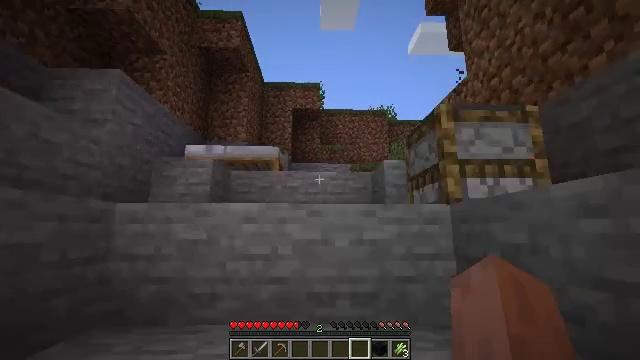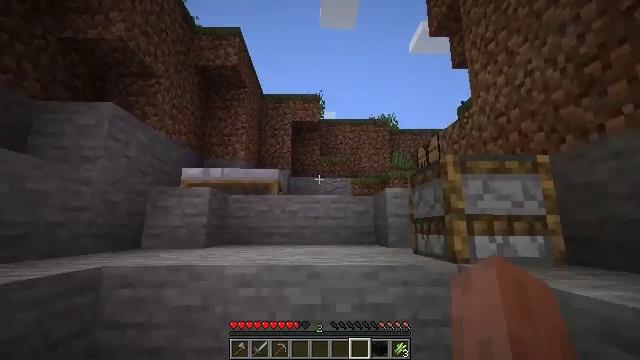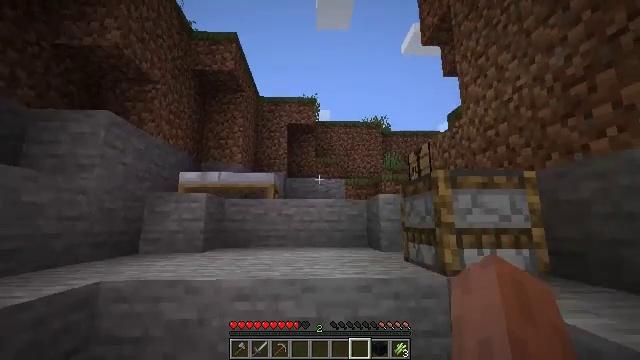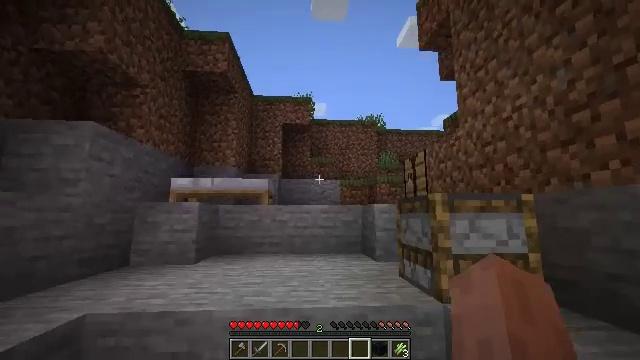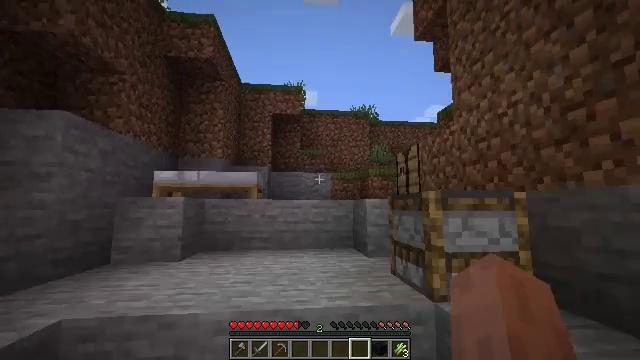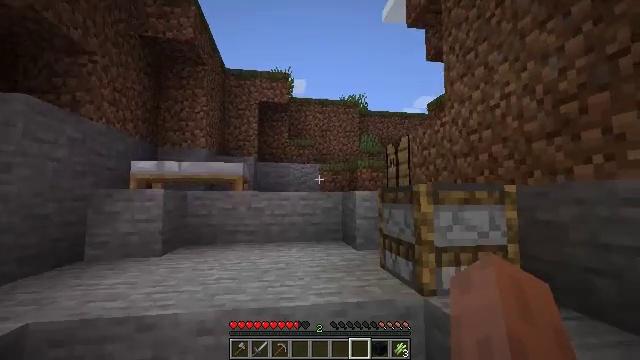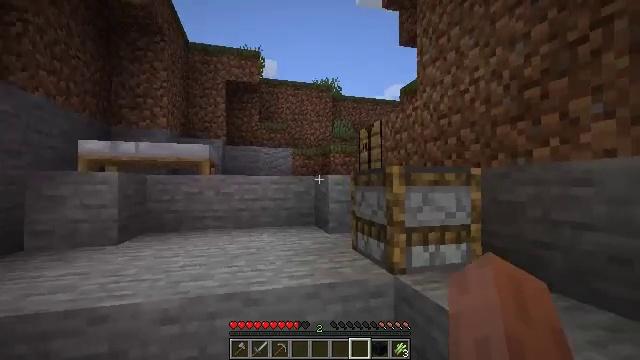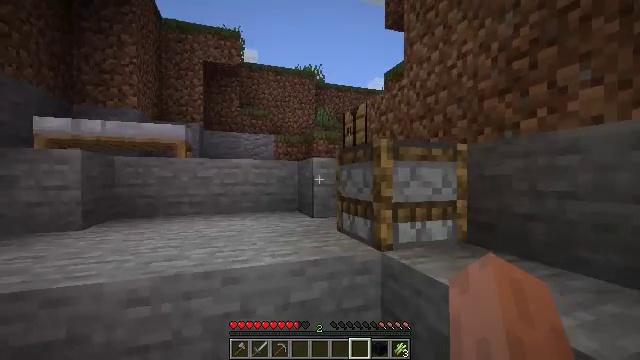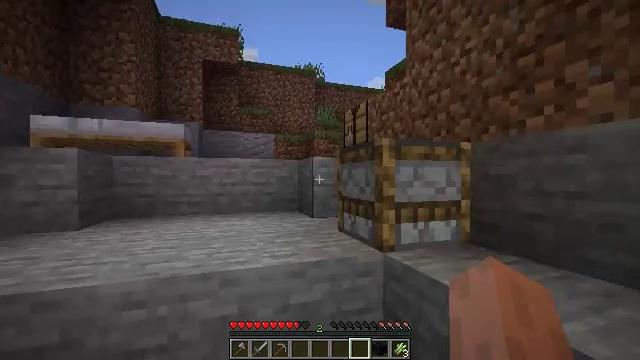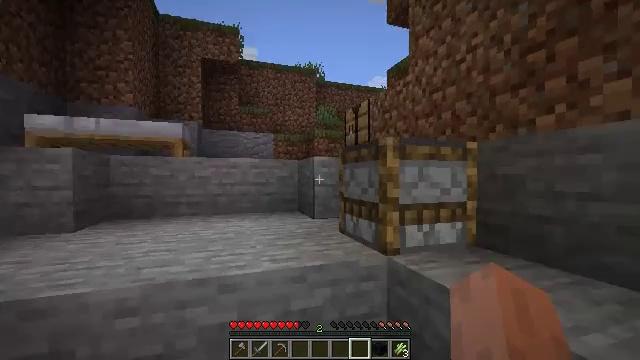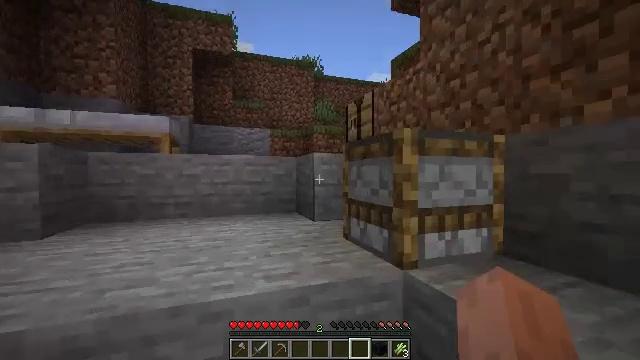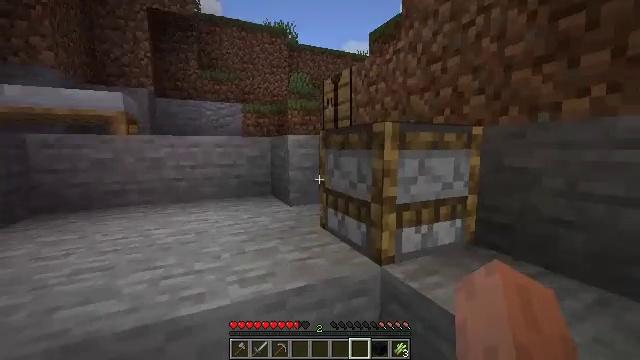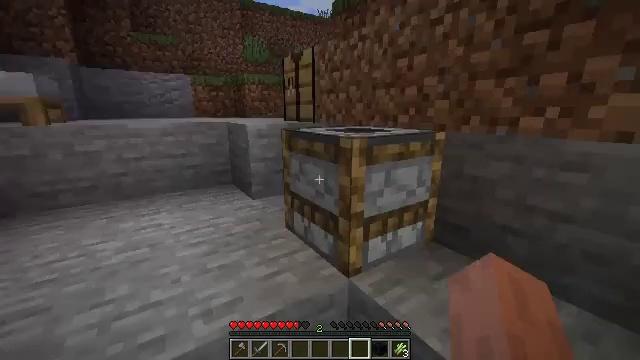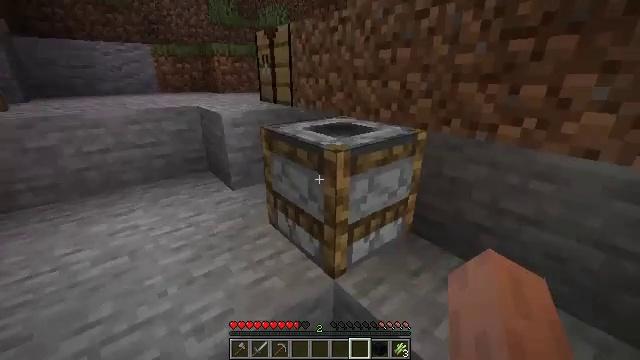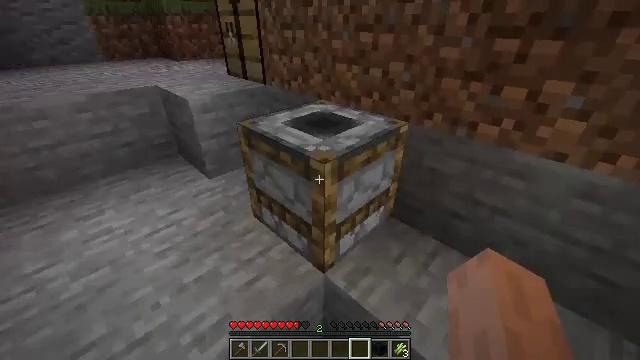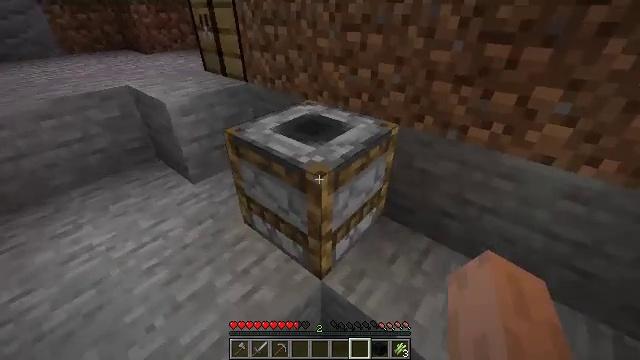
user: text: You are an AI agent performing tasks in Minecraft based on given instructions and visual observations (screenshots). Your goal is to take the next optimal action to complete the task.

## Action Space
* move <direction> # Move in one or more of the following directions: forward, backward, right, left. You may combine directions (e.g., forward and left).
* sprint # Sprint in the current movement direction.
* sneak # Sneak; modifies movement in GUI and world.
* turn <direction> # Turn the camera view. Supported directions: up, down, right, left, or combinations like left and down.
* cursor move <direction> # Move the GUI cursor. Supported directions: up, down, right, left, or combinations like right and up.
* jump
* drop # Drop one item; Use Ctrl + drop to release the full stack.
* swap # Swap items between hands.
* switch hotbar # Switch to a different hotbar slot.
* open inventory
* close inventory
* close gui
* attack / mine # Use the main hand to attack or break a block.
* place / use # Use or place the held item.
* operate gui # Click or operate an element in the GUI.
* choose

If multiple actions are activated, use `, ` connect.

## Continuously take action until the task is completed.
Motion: motion action
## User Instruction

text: craft item air
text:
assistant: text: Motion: move forward, jump
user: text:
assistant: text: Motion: move forward, turn right, jump
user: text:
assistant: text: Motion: move forward, turn right and down, jump
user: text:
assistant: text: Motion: move forward, turn right and down
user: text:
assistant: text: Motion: move forward, turn right and down
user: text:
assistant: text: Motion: move forward, turn right and down
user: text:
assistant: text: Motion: move forward, turn right and down
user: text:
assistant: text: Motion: move forward
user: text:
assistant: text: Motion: move forward
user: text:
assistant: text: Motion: move forward
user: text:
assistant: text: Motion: move forward, turn right and down, jump
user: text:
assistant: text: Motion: move forward and move left, turn right and down, jump
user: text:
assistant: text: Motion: move forward and move left, turn right and down, jump
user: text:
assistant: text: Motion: move forward and move left, turn right and down, jump
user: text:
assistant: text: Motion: move forward and move left, turn right and down, jump
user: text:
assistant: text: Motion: move forward and move left, turn right and down
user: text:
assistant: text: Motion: move forward and move left, use / place
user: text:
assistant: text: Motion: move forward and move left, use / place
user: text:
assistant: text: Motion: move left, turn right, use / place
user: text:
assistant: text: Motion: no_op
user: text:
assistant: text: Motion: no_op
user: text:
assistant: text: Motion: open gui
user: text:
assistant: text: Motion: no_op
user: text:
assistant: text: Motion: cursor move right
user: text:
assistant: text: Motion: cursor move right and up
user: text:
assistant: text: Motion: cursor move right
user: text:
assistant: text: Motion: no_op
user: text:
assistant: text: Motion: sneak
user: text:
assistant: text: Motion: sneak
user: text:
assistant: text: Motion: sneak